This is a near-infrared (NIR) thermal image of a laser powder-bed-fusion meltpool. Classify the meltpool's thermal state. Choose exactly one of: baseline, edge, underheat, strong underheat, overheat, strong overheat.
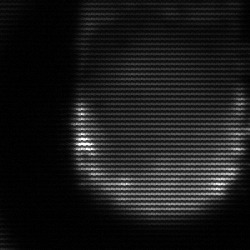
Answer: edge